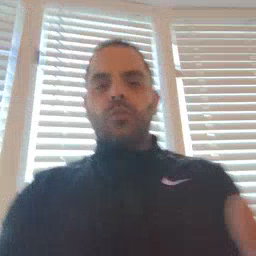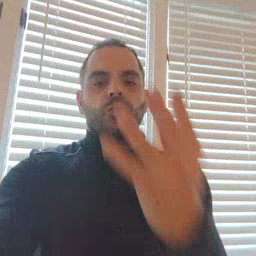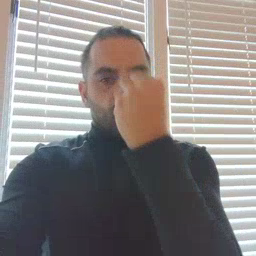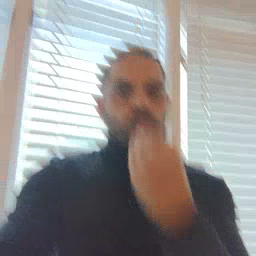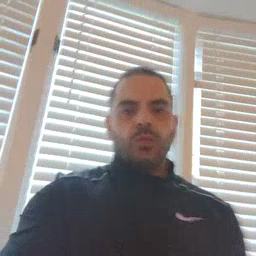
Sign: sleepy